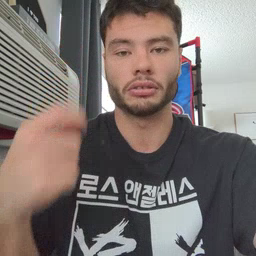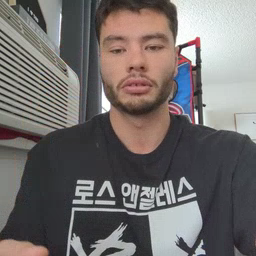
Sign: because